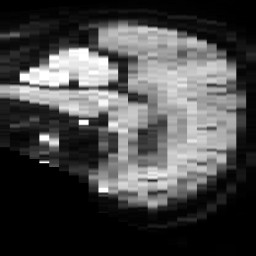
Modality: TRACE
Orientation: sagittal
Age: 60
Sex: male
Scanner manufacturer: philips
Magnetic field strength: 3 T
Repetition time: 4.067 s
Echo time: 0.05944 s